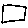
Label: square